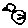
Label: bird